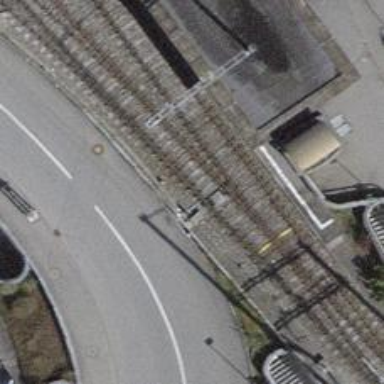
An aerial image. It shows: Railway switch.